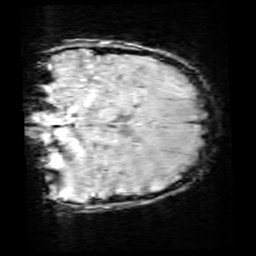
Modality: SWI
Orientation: coronal
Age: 10
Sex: female
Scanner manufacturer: siemens
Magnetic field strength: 3 T
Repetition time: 0.027 s
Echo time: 0.02 s